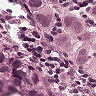
Metastatic tissue present: yes